Question: I've searched everywhere and it seems I can't find a solution to this problem..
My problem isn't limiting the amount of characters that can be entered into an edit control, my problem is I am limited by the size of the edit control. I want to be able to type past the size of the edit control.
I've tried extending the character limit to a high number with SendMessage and sending EM_LIMITTEXT, but that only seems to work if I want to limit it even more.
Here's an image example of my problem:

I use CreateWindowEx to create the edit control, but there doesn't seem to be an extended window style OR an edit control style that achieves what I want.
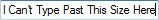
Answer: The style you're looking for is 'ES_AUTOHSCROLL'. Without this style, input cannot go past the length of the edit control. With this style, text is automatically scrolled to the right by 10 characters when the input reaches the end of the control.
You may also be interested in 'ES_MULTILINE', which does exactly what it says. The default (without this style) is a single-line edit control.
All of the available styles are documented <URL>. These are just regular window styles, not extended ones.
Also, I am pretty sure that you cannot change these styles at runtime, after the control has been created. Therefore, make sure that they are specified when you call 'CreateWindowEx', or in your resource file if the control lives on a dialog.